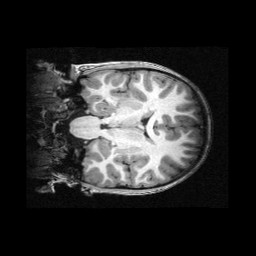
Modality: T1w
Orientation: coronal
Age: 10
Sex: female
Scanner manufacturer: siemens
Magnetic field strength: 3 T
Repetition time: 2.3 s
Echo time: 0.00336 s